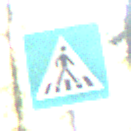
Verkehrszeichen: FussgaengerueberwegLinks
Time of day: Midday
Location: Outdoor (Nature)
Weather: Clear
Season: NotSpecified
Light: Natural